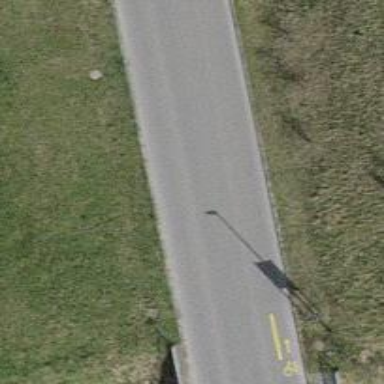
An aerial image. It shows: Unclassified road with asphalt surface. There is designated cycle lane on the left.